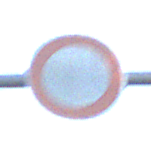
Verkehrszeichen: VerbotFahrzeugeAllerArt
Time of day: MorningAfternoon
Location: Outdoor (Nature)
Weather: PartlyCloudy
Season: NotSpecified
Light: Natural